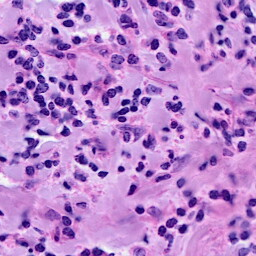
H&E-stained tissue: Breast